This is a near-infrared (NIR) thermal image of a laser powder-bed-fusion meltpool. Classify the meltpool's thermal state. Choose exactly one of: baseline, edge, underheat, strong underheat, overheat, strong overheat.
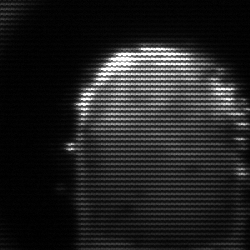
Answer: baseline